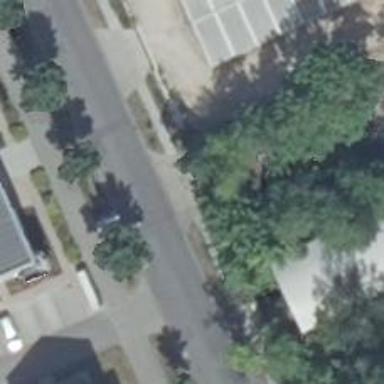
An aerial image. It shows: Footway.